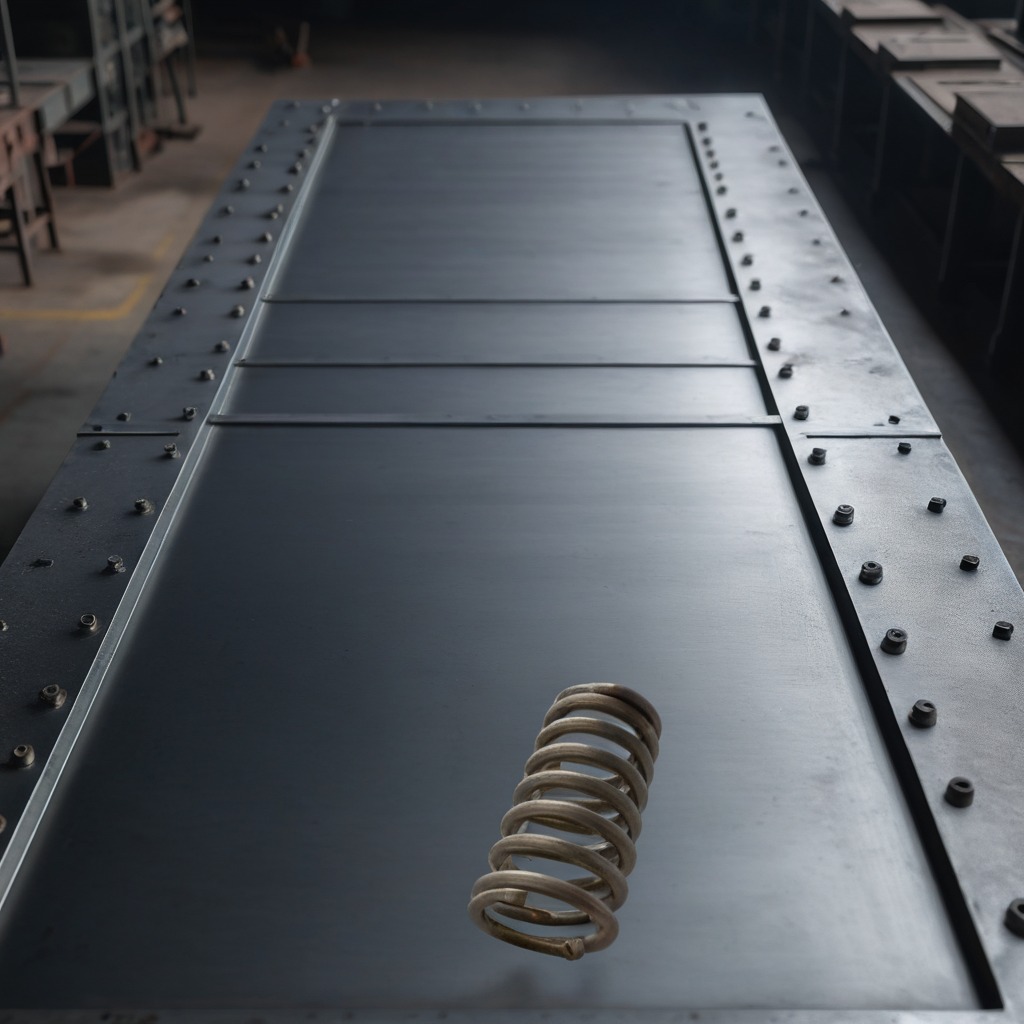
A coiled metal spring is lying on a cold steel table in a mining workshop.